Деревянный брусок $A$ с длиной $l$ ставят на очень длинную и ровную горизонтальную площадку и накрывают прямоугольным ящиком $B$ без крышки. Внутренняя ширина ящика $B$ равна $L\ (L>l)$, а его масса совпадает с массой $A$. Коэффициент трения скольжения между $A$ и землёй равен $\mu_A$, а между $B$ и землёй — $\mu_B$, причём $\mu_B > \mu_A$. В начальный момент времени левый конец $A$ соприкасается с левой стенкой ящика $B$, как это показано на рисунке, и они оба движутся вправо с одинаковой начальной скоростью $v_0$. Считайте, что все столкновения между левыми и правыми стенками $A$ и ящика $B$ абсолютно упругие и происходят за пренебрежимо малое время, а другие стороны $A$ и $B$ не соприкасаются друг с другом в процессе движения.
Чему должна быть равна начальная скорость $v_0$, чтобы $A$ и $B$ остановились одновременно, и между ними был контакт, при котором сила реакции между их стенками равна нулю?
Чему должна быть равна начальная скорость $v'_0$, чтобы $B$ остановился первым, а после остановки $A$ между ним и $B$ был контакт, при котором сила реакции между их стенками равна нулю?
Существует ли такое значение начальной скорости $v_0$, при котором $B$ сначала останавливается, а после вновь приходит в движение после столкновения с $A$, остановившись впоследствии одновременно с ним? Поясните свой ответ.
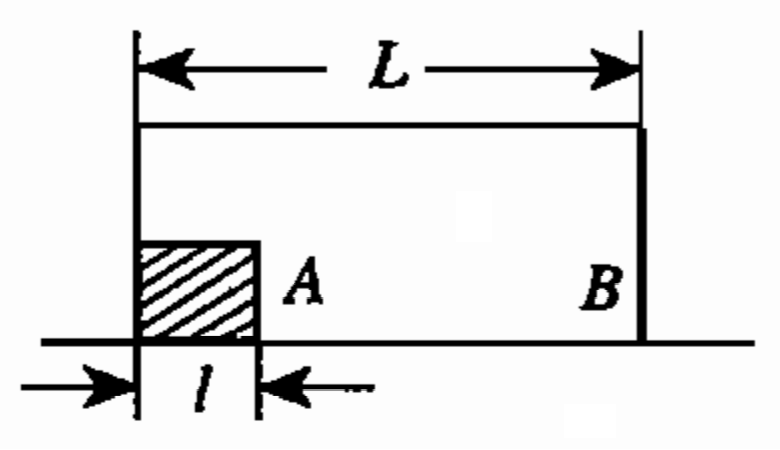
Чему должна быть равна начальная скорость $v_0$, чтобы $A$ и $B$ остановились одновременно, и между ними был контакт, при котором сила реакции между их стенками равна нулю?
Ответ: \[v_0=k\left(\mu_A+\mu_B\right)\sqrt{\frac{2g\left(L-l\right)}{\mu_B-\mu_A}},\ k\in\mathbb{N}.\]

Чему должна быть равна начальная скорость $v'_0$, чтобы $B$ остановился первым, а после остановки $A$ между ним и $B$ был контакт, при котором сила реакции между их стенками равна нулю?
Ответ: \[v'_0=\left[k\left(\mu_A+\mu_B\right)+\sqrt{\mu_A\mu_B}\right]\sqrt{\frac{2g\left(L-l\right)}{\mu_B-\mu_A}},\ k\in\mathbb{Z}_+.\]

Существует ли такое значение начальной скорости $v_0$, при котором $B$ сначала останавливается, а после вновь приходит в движение после столкновения с $A$, остановившись впоследствии одновременно с ним? Поясните свой ответ.
Ответ: Нет, такого значения $v_0$ не существует.
Темы:
T, Механика, Динамика, Китайские